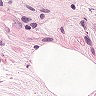
Metastatic tissue present: no